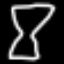
Label: hourglass